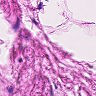
Metastatic tissue present: no